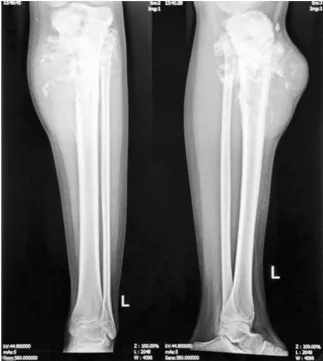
A. Cruris xray showed a mixed lytic and blastic lesion.
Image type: radiology (x_ray)